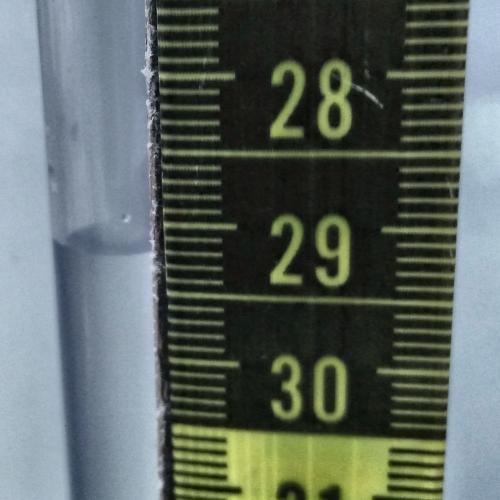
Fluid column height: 29.2 cm